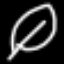
Label: leaf